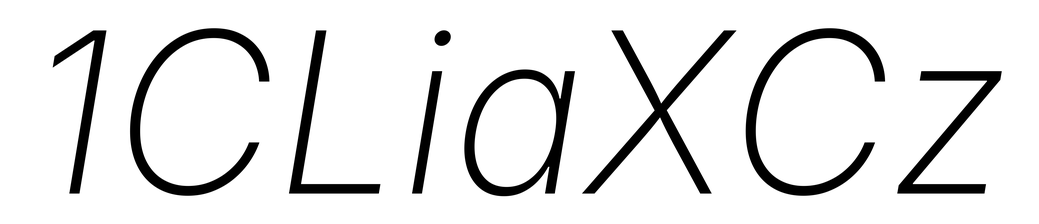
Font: Inter-Italic_ExtraLight_Italic